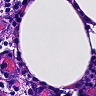
Metastatic tissue present: no